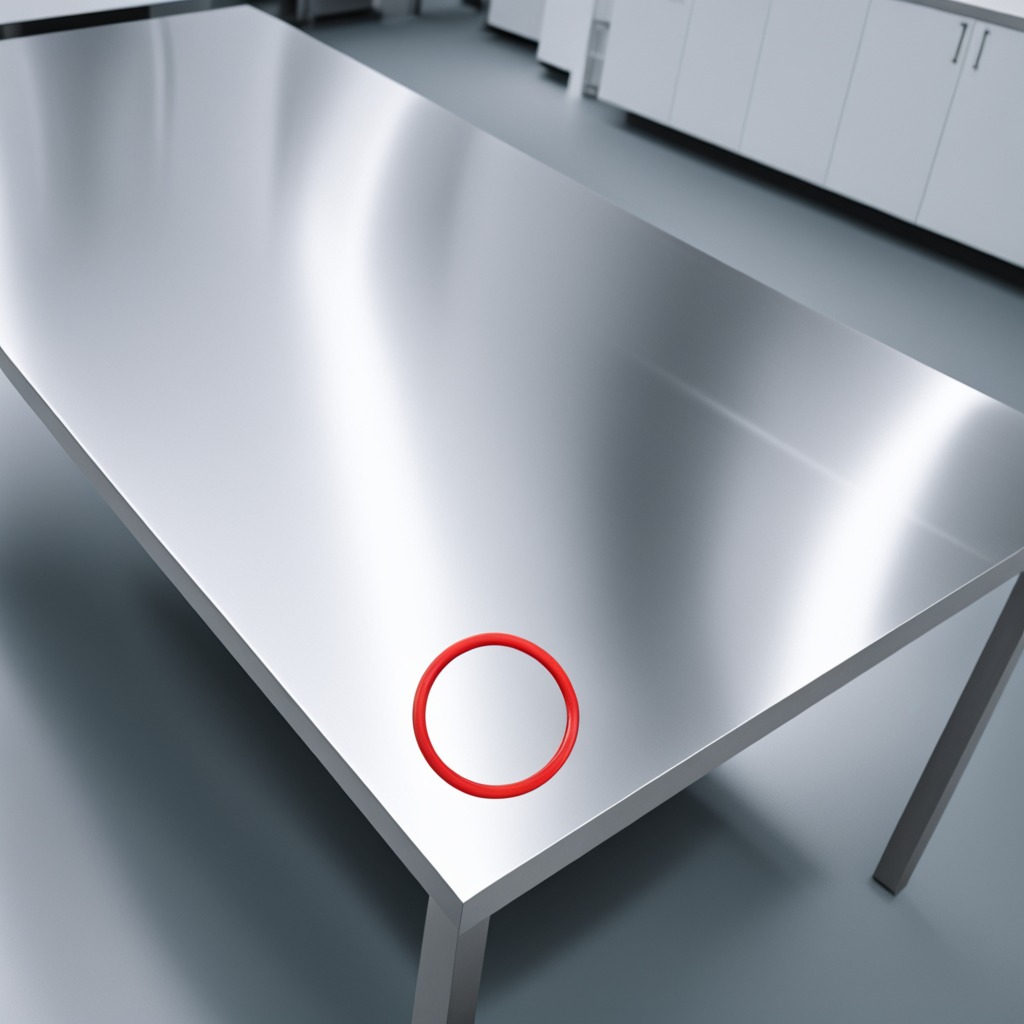
A rubber O-ring is lying on a stainless steel table in a high-end prototyping lab.